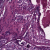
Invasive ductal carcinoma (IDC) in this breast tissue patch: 0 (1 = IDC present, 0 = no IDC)